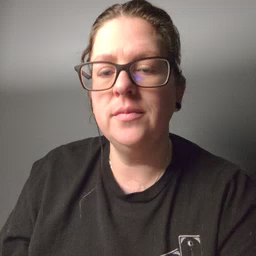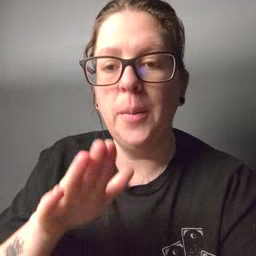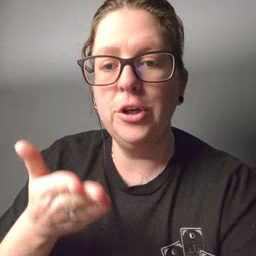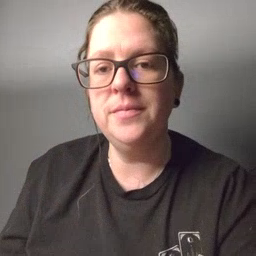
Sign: book